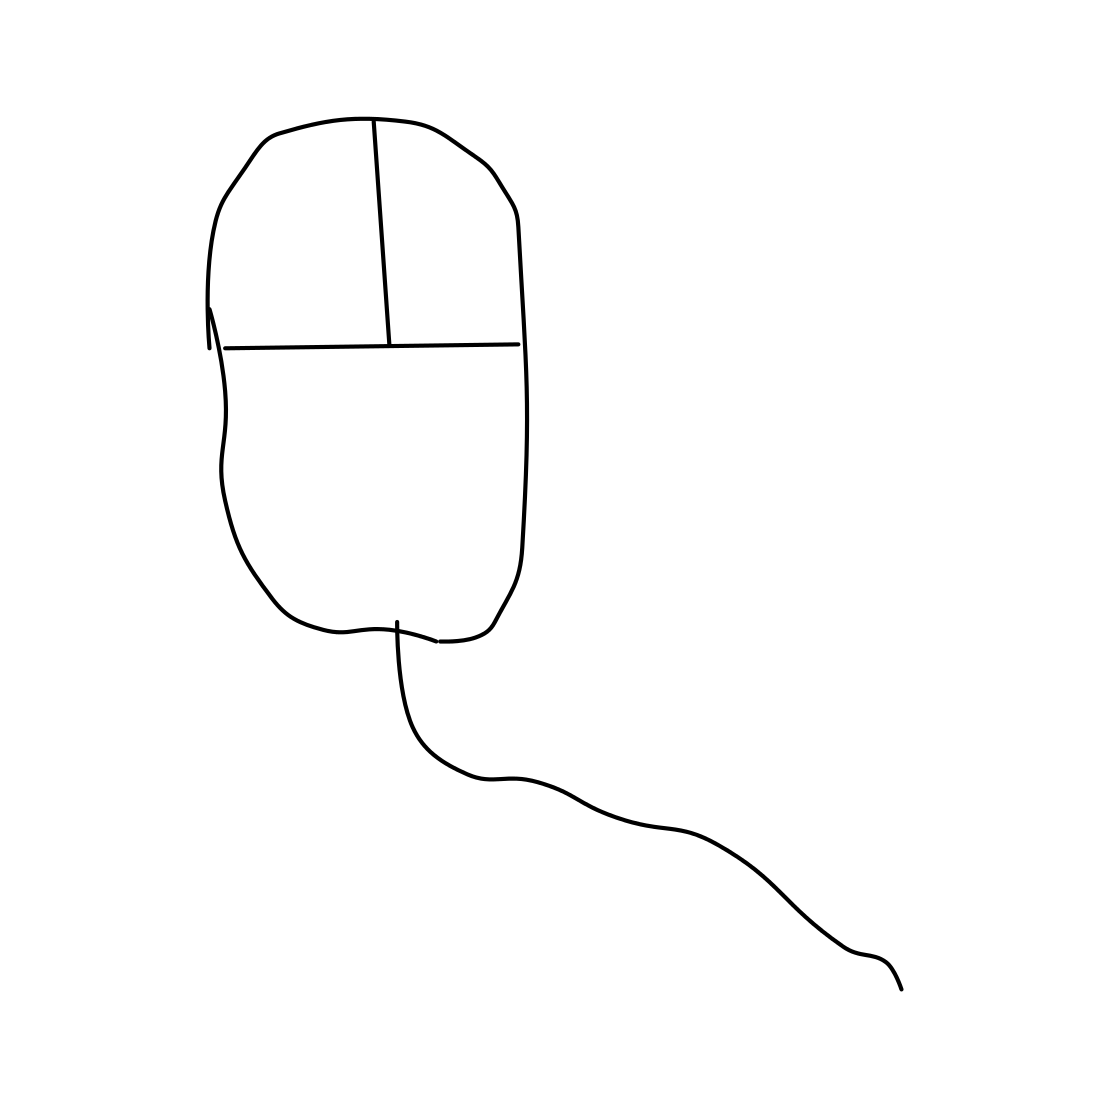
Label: computer-mouse